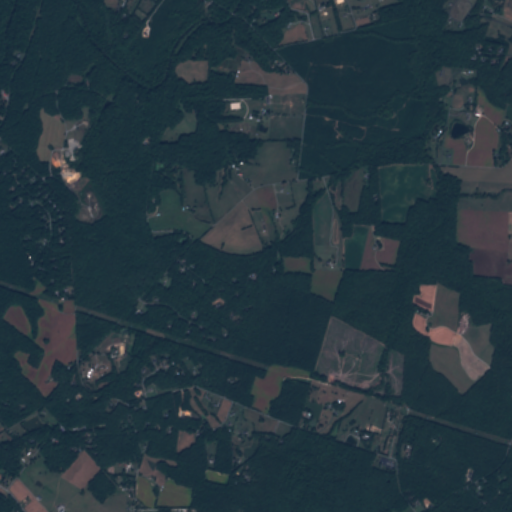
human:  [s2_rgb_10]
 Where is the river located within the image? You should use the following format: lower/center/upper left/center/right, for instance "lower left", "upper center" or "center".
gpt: The river is located in the upper of the image.
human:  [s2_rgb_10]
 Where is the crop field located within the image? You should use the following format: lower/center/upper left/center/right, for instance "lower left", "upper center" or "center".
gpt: There is no crop field in the image.